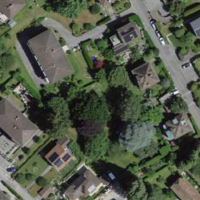
EUNIS habitat code: 55
Species observed at this site:
Caltha palustris